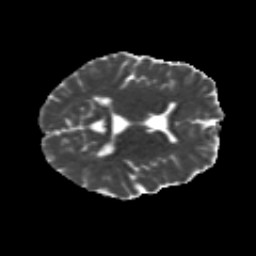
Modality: MD
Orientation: axial
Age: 19
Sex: male
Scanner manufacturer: siemens
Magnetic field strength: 3 T
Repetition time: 8.8 s
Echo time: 0.085 s